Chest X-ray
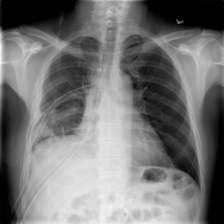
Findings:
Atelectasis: negative
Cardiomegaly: negative
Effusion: negative
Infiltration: positive
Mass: negative
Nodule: negative
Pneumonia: negative
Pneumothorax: negative
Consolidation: negative
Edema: negative
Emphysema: negative
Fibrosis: negative
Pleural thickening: negative
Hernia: negative